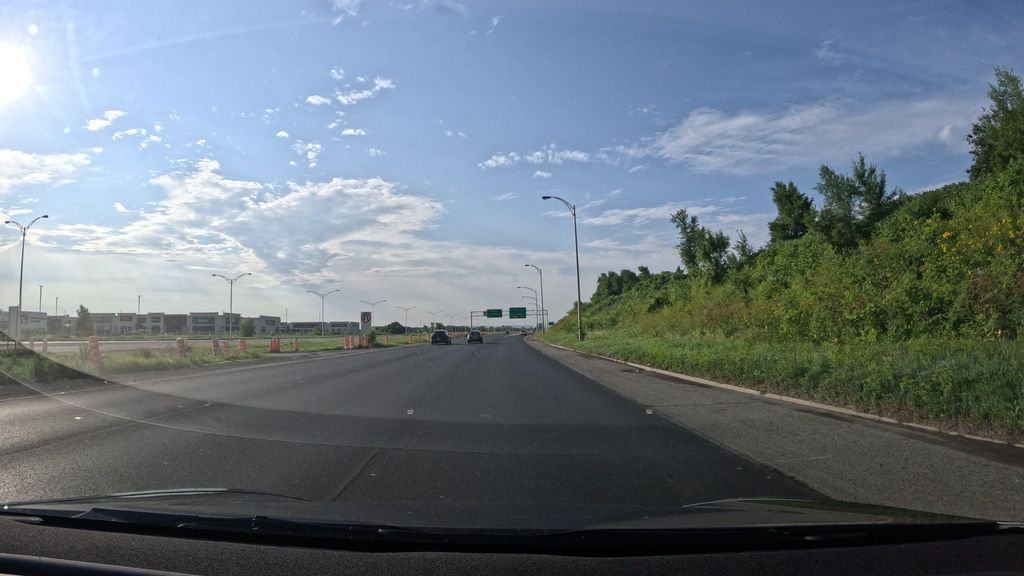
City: montreal